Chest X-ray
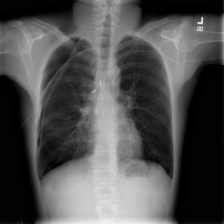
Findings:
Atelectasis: negative
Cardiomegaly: negative
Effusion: negative
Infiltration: negative
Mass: negative
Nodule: negative
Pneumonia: negative
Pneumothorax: positive
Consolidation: negative
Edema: negative
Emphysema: negative
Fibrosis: negative
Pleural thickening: negative
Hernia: negative